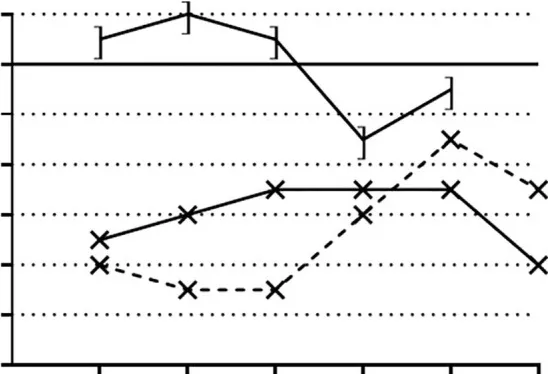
Pre- and postoperative hearing thresholds of patient 2. ] -], postoperative bone conduction thresholds; x-x, postoperative air conduction thresholds; x- -x, preoperative air conduction thresholds.
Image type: pathology (immunostaining)